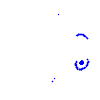
Particle: pion